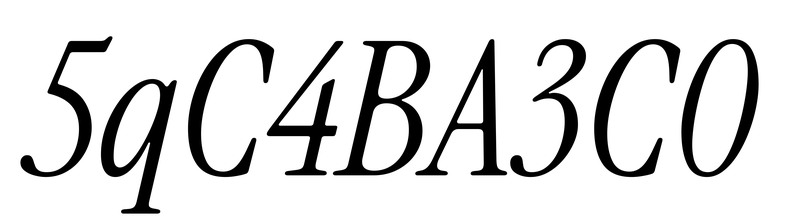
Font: InstrumentSerif-Italic